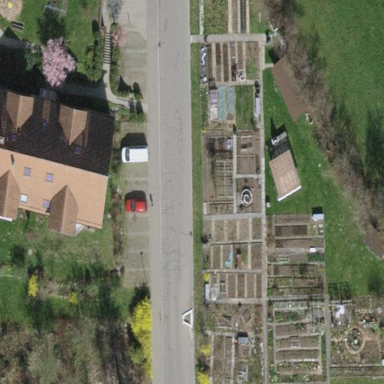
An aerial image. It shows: Allotments area.